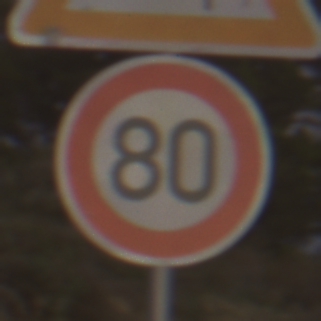
Verkehrszeichen: Geschwindigkeit80
Zusatzzeichen oben: SeitenwindVonRechts
Umgebung: Outdoor, RoadRail
Tageszeit: Dawn
Wetter: Clear
Licht: Natural
Jahreszeit: NotSpecified
Kontrast: LowContrast